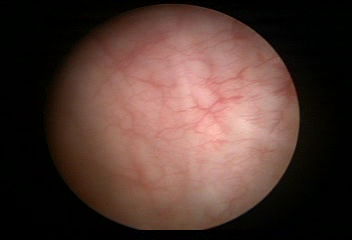
Modality: WLC
Class: Normal mucosa
Bladder cancer association: No